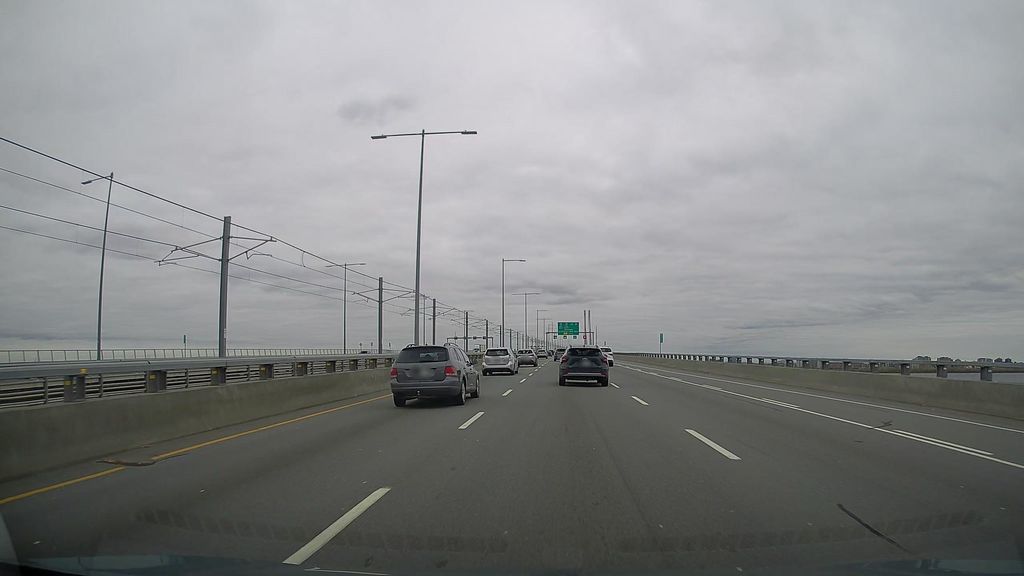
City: montreal